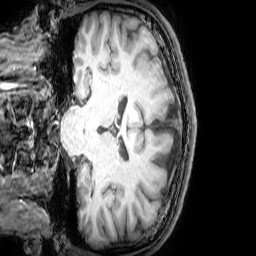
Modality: T1w
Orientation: coronal
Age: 21
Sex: male
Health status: healthy
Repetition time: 0.081 s
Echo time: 0.037 s